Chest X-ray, PA view. Patient: 66 years old, sex F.
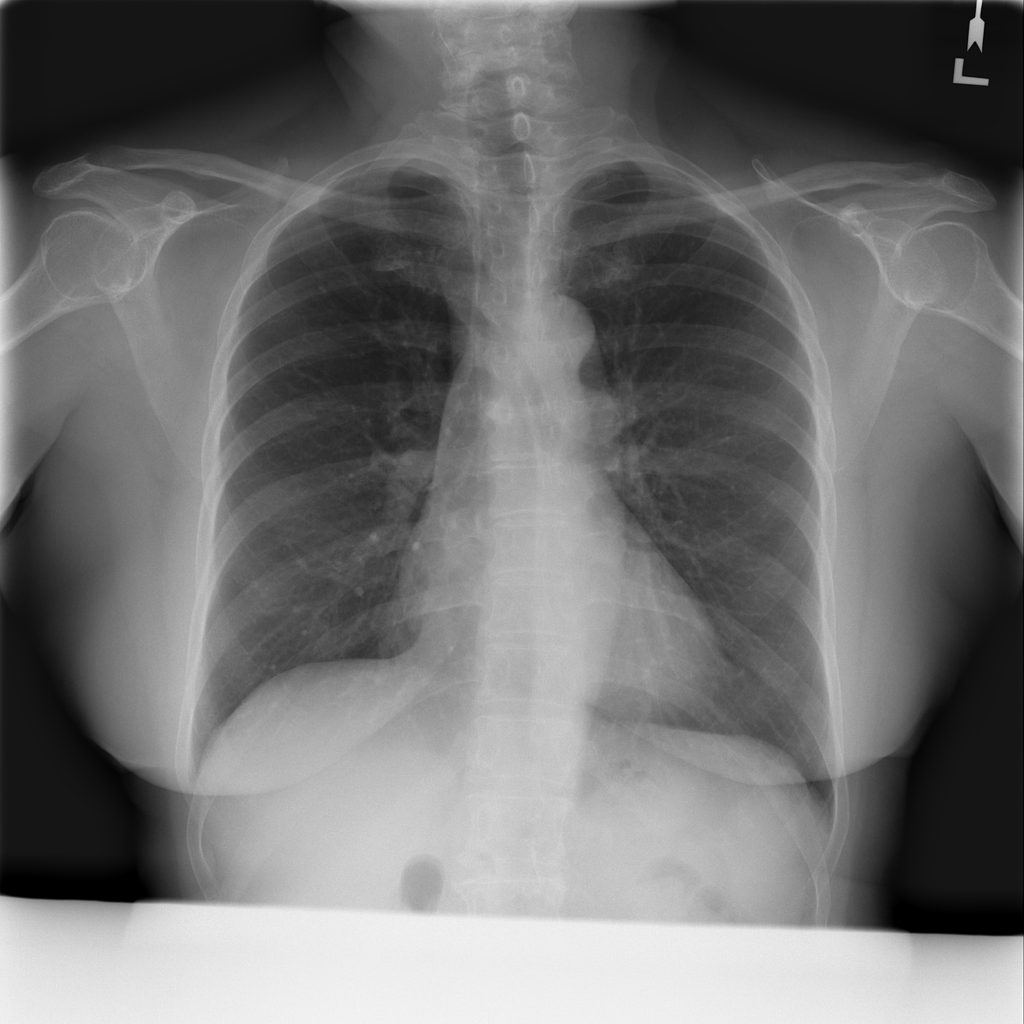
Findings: No Finding